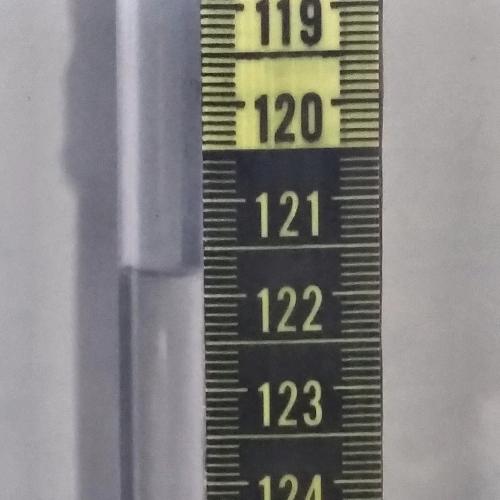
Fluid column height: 121.8 cm